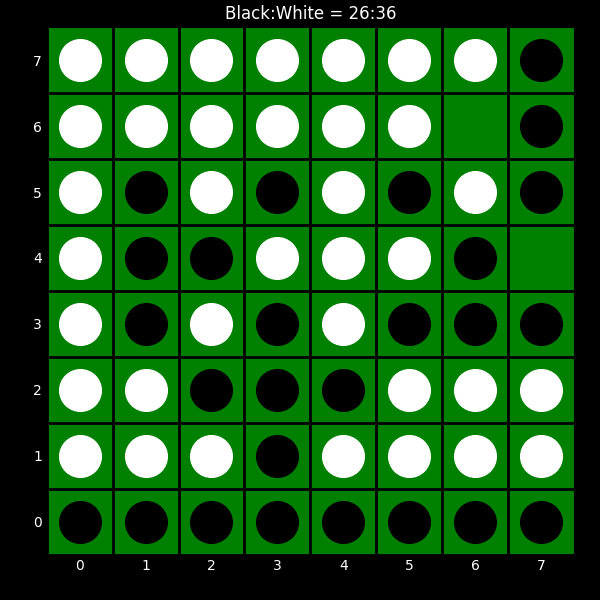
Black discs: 26
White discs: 36